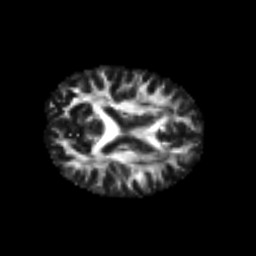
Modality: FA
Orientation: axial
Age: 25
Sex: male
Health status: healthy